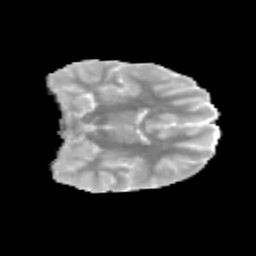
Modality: MD
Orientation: coronal
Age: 9
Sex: male
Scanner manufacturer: siemens
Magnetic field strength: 3 T
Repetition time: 3.8 s
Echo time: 0.07 s